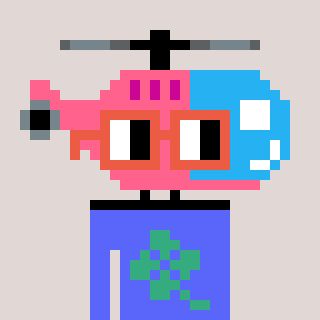
a pixel art character with square orange glasses, a helicopter-shaped head and a purple-colored body on a warm background